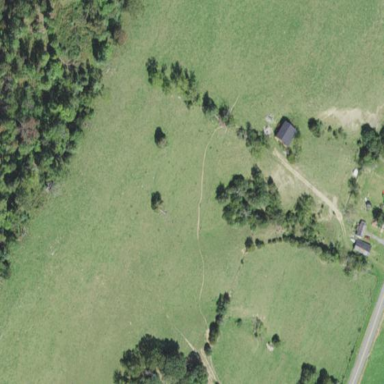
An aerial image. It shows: Beautiful meadow.